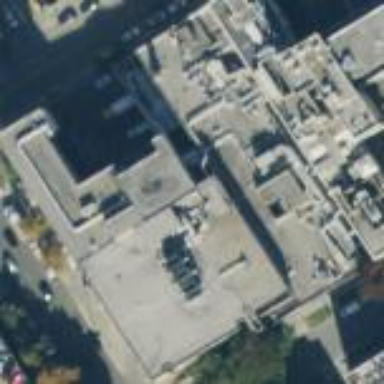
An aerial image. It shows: Hospital building.